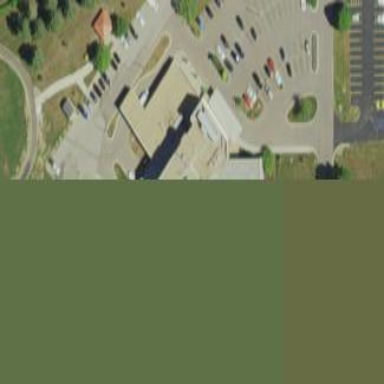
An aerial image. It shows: Hospital building.